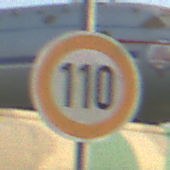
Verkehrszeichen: Geschwindigkeit110
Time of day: SunriseSunset
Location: Outdoor (Special)
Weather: Clear
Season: NotSpecified
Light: Natural